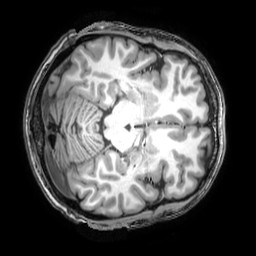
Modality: T1w
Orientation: axial
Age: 42
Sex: male
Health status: healthy
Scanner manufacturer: philips
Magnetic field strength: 3 T
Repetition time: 0.008139 s
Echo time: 0.003739 s